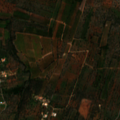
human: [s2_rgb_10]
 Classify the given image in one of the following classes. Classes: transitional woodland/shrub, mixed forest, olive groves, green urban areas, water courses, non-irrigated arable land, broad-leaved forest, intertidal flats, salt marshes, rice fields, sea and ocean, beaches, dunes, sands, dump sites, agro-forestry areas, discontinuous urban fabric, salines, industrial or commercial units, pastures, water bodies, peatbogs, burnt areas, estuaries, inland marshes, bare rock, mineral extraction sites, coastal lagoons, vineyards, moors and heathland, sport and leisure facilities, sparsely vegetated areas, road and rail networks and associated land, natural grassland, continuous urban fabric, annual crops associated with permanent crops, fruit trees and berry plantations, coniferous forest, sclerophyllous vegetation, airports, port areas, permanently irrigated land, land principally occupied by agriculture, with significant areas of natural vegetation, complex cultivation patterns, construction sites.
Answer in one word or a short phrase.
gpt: fruit trees and berry plantations, complex cultivation patterns